Question: The array is a two-dimensional array populated with zeros and ones. How can I convert this array to a grayscale image such that there is a dot representing one in the array and an empty space where there are zeros. A sample of the final image is attached below.

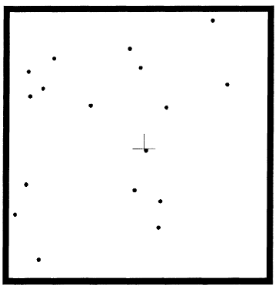
Answer: Next code needs numpy and pil libraries, install them by 'pip install numpy pillow'.
You can comment out line with resize if scaling of image is not needed.
If you need borders just set borders pixels to 1. I set it in my code for example (see line with comment '# borders').
Result is saved to 'img.png'.
<URL>
'''
import numpy as np, PIL.Image
a = np.zeros((10, 10), dtype = np.uint8)
a[1, 4] = 1; a[2, 5] = 1; a[7, 6] = 1;
a[:, 0] = 1; a[:, -1] = 1; a[0, :] = 1; a[-1, :] = 1; # borders
b = np.zeros_like(a)
b[a == 0] = 255
b[a == 1] = 0
img = PIL.Image.fromarray(b)
img = img.resize((100, 100), PIL.Image.NEAREST)
img.save('img.png')
'''
Output:
<URL>